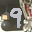
Label: 9